Question: I am creating a page.
I have used EF to create classes for my tables.
Table schema is as follows:

'''
AssetCategory has N TO M relationship with the other two tables
'''
In my aspx page, I have added a dropdown box and used EF to populate the dropdown from AssetCAtegaories and populated all the items from Field Name.
I have added a grid view and bound it to AssetCategoryCodes displaying Jcode.
Now I need to make connection between the two items.
meaning display items in my grid view based on the user selection from dropdown.
Edited
'''
MobileAssetCategoryID is Fk in AssetCategoyCodes
MobileAssetCategoryID is FK in DowntimeReasonCodes
for Instance in AssetCategories
if ListItemID =1 and name = Honda
if ListItemID =2 and name = Toyota
than AsstCategoryCodes has
MobileAssetCategory Id=1 , jCode =Accord
MobileAssetCategory Id=1 , jCode =Civic
MobileAssetCategory Id=2 , jCode =Camry
MobileAssetCategory Id=2 , jCode =corolla
'''
So My question is when user selects Honda in the dropdown?
I only want to show Honda vehicles and not everything.
How can I do this ?
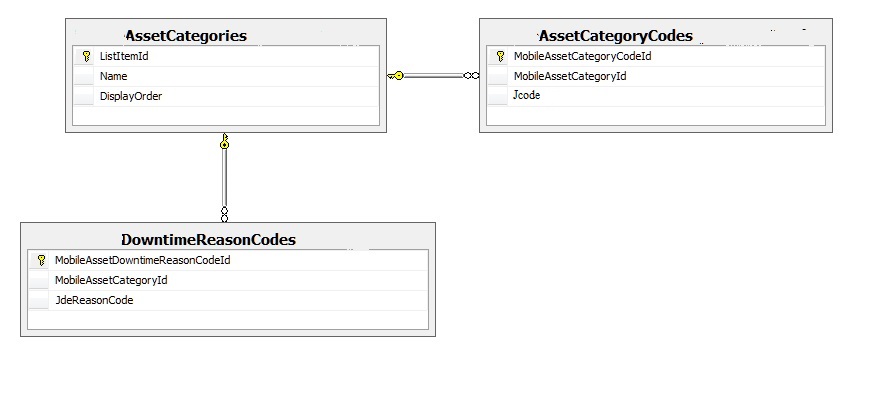
Answer: Solved! it... Here is the Code from my main.aspx.cs
'''
namespace Test
{
public partial class WebForm1 : System.Web.UI.Page
{
EntitiesName DbEntity = new EntitiesName();
protected void Page_Load(object sender, EventArgs e)
{
if (!IsPostBack)
{
var name = from c in DbEntity.MobileAssetCategories select new { c.ListItemId, c.Name };
MainCodes.DataSource= name.ToList();
MainCodes.DataValueField = "ListItemId";
MainCodes.DataTextField= "Name";
MainCodes.DataBind();
MainCodes.Items.Insert(0,"--Select--");
}
}
protected void MainCodes_SelectedIndexChanged(object sender, EventArgs e)
{
int JCodeId = Convert.ToInt32(MainCodes.SelectedValue.ToString());
var JCode = from c in DbEntity.MobileAssetCategoryCodes where c.MobileAssetCategoryId.Equals(JCodeId) select new { c.JdeCode };
JCodeDisplay.DataSource = JCode.ToList();
JCodeDisplay.DataBind();
int reasonCode = JCodeId;
var RCode = from a in DbEntity.MobileAssetDowntimeReasonCodes where a.MobileAssetCategoryId.Equals(reasonCode) select new { a.JdeReasonCode };
ReasonCode.DataSource = RCode.ToList();
ReasonCode.DataBind();
}
protected void JCodeDisplay_SelectedIndexChanged(object sender, EventArgs e)
{
}
protected void ReasonCode_SelectedIndexChanged(object sender, EventArgs e)
{
}
}
}
'''